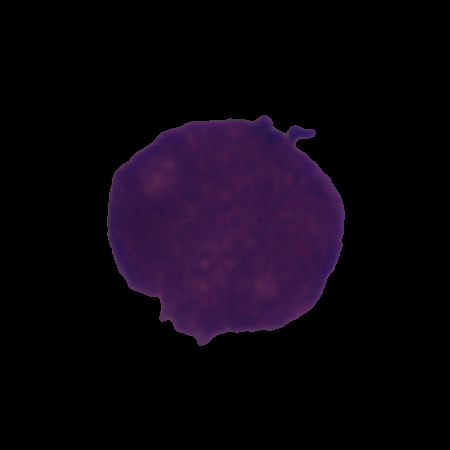
Label: cancer